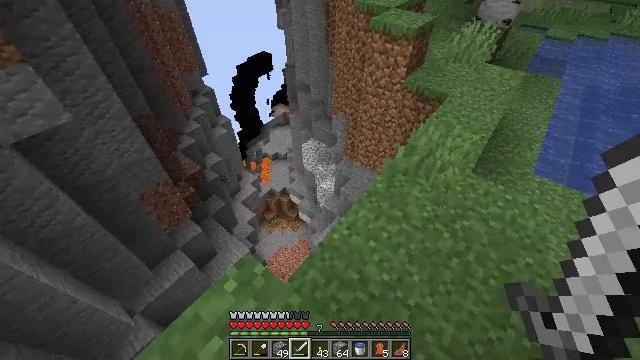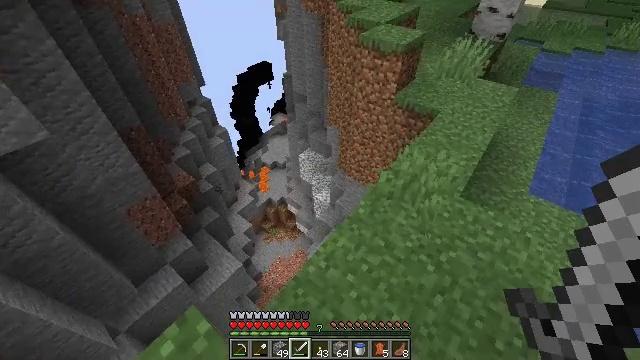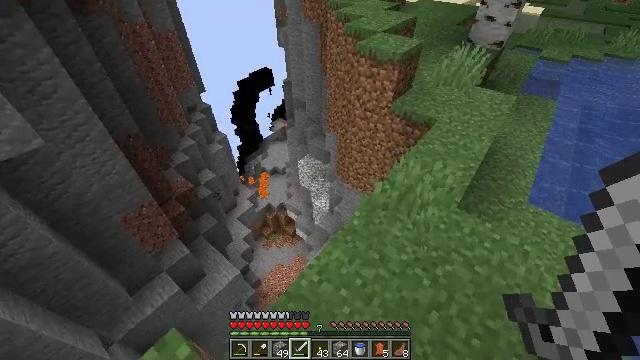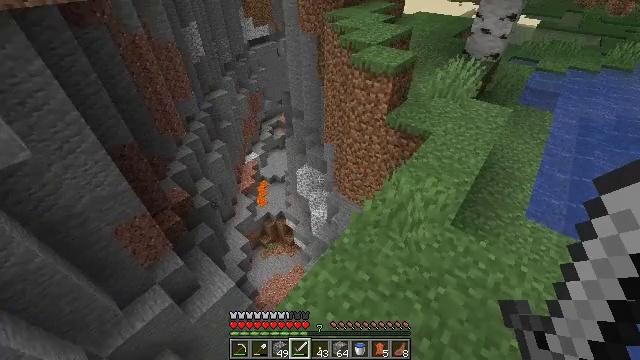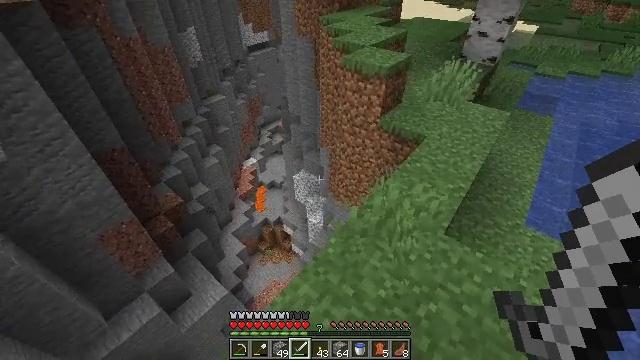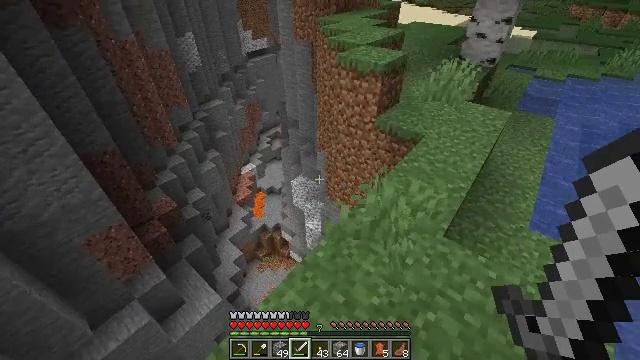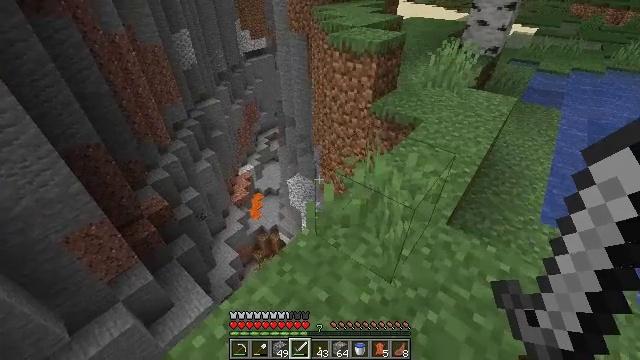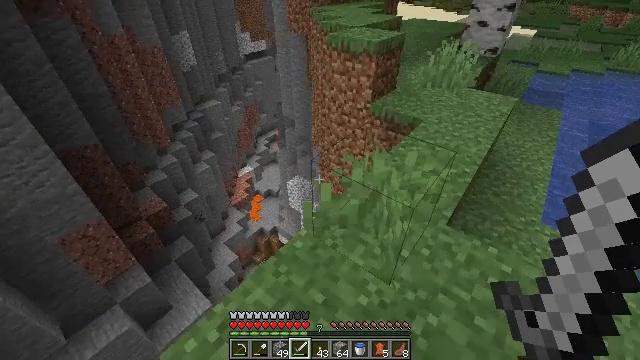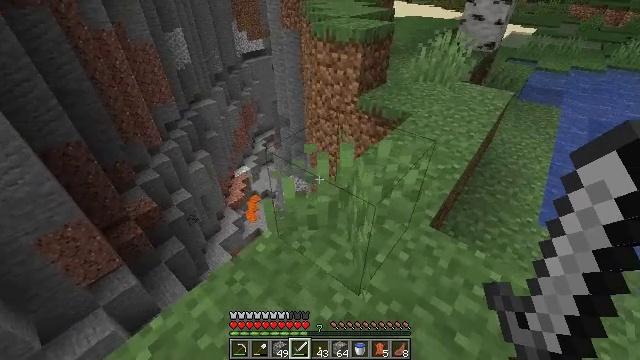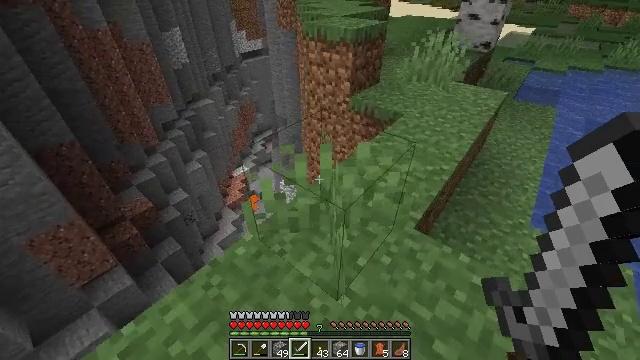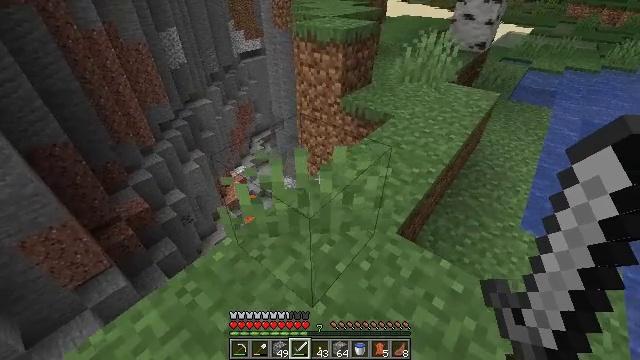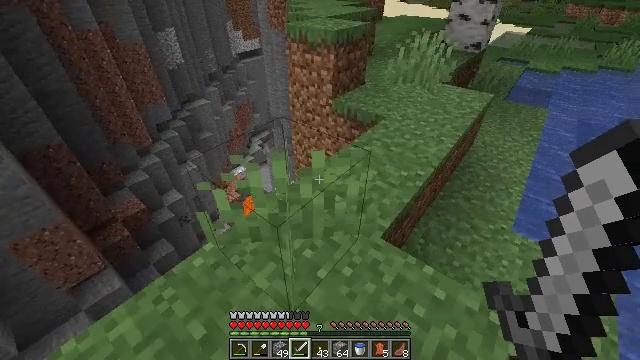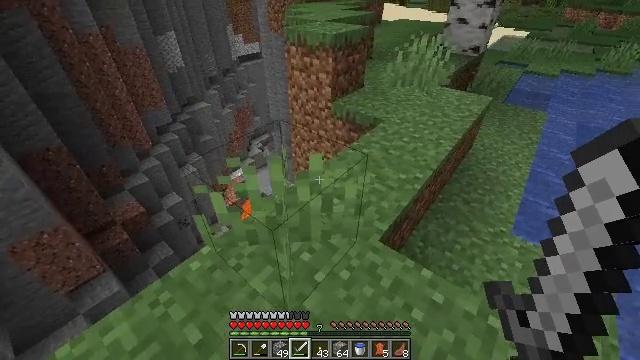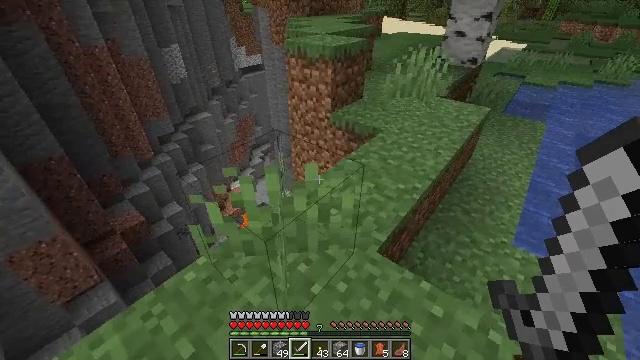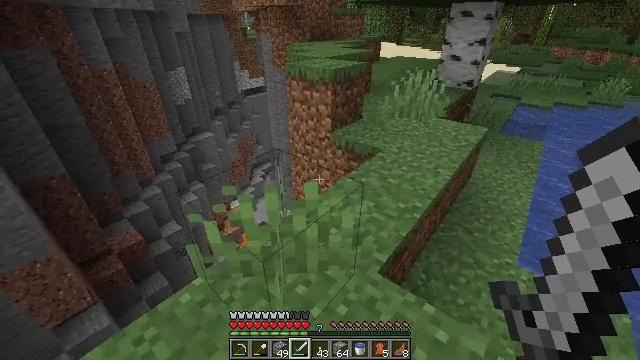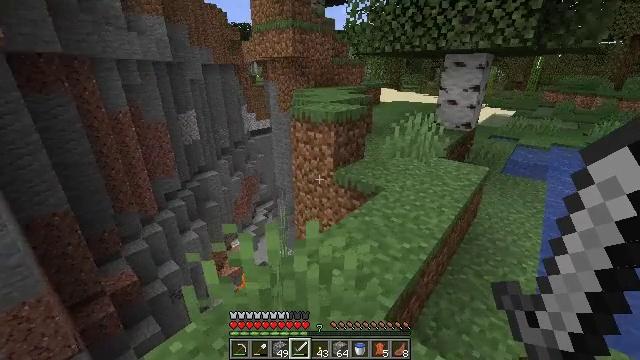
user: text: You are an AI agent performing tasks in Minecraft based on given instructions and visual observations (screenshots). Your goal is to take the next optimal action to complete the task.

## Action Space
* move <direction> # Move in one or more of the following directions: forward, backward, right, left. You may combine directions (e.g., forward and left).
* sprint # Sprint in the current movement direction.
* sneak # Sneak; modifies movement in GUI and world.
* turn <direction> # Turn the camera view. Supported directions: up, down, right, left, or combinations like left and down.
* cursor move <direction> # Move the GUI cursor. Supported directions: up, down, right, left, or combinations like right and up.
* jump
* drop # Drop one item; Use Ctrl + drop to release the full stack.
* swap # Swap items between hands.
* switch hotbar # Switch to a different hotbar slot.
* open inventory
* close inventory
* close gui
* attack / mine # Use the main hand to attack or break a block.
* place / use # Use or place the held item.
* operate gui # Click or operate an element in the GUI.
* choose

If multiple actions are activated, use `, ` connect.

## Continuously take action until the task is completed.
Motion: motion action
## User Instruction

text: Collect sugar cane near water sources.
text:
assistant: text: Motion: move forward and move right, turn up
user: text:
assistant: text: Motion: move forward and move right, turn up
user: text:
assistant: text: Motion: move forward and move right, turn up
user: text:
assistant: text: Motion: move forward and move right, turn up
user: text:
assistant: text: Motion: move forward and move right, turn up
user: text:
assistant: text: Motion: move forward and move right
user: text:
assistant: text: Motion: move forward and move right
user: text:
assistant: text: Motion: move right
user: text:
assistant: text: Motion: move right
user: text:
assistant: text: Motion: no_op
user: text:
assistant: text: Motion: no_op
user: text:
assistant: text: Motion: no_op
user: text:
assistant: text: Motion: turn up
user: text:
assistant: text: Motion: turn up
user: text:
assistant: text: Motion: turn up
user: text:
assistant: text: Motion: turn up
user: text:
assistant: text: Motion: turn up
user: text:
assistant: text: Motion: no_op
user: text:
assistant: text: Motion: no_op
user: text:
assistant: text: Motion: no_op
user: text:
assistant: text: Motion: no_op
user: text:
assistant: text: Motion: no_op
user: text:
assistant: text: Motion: no_op
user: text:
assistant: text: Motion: no_op
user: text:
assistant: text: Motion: no_op
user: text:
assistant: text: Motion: no_op
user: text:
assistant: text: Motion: no_op
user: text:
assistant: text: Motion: no_op
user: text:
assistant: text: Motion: move forward
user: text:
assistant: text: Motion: move forward